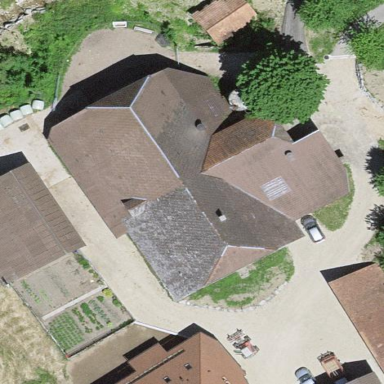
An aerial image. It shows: Farm building.